Field crop: maize
Growth stage: 2
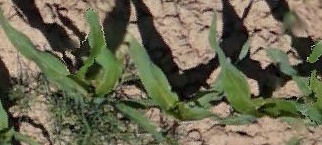
Species: maize